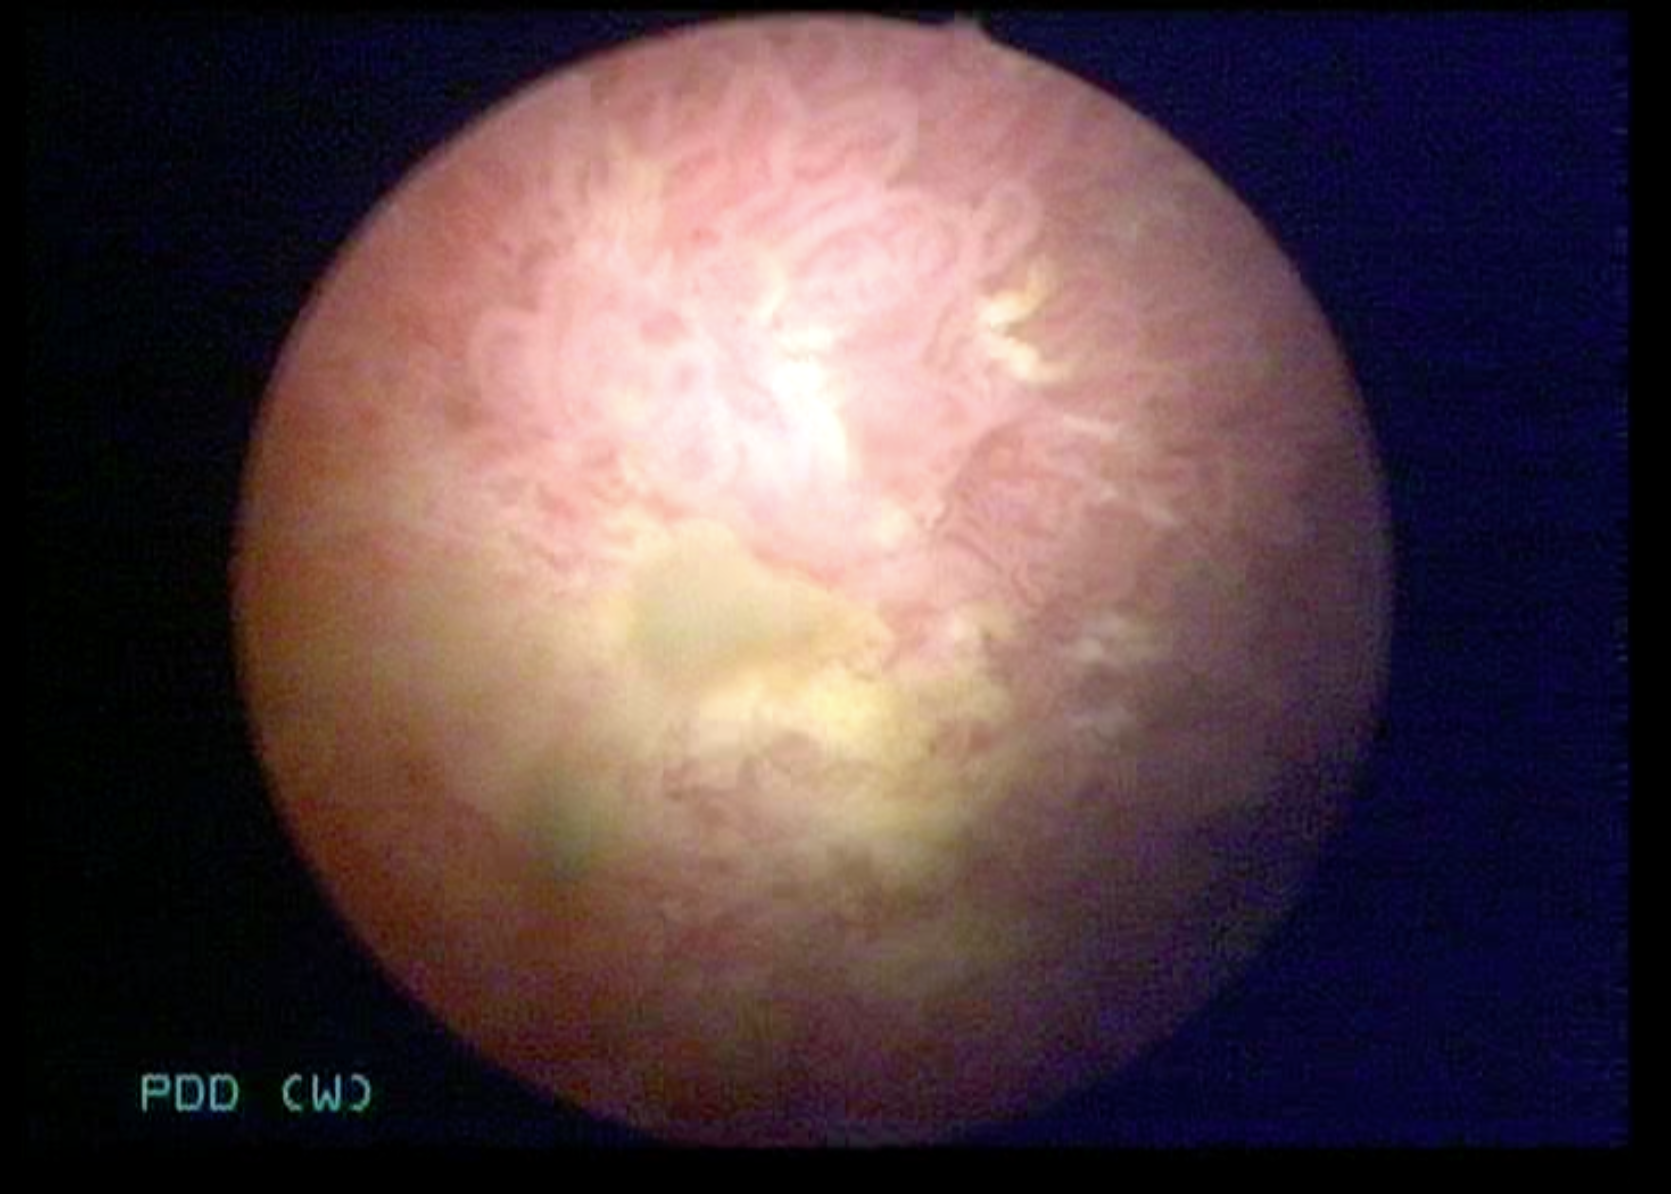
Modality: WLC
Class: Malignant
Subclass: HighGradePapillary
Lesion: L1
Stage: T1
Morphology: Papillary
Bladder cancer association: Yes